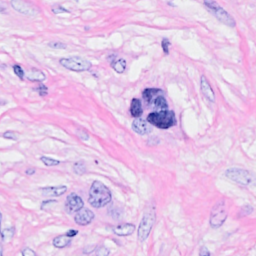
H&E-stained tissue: Breast